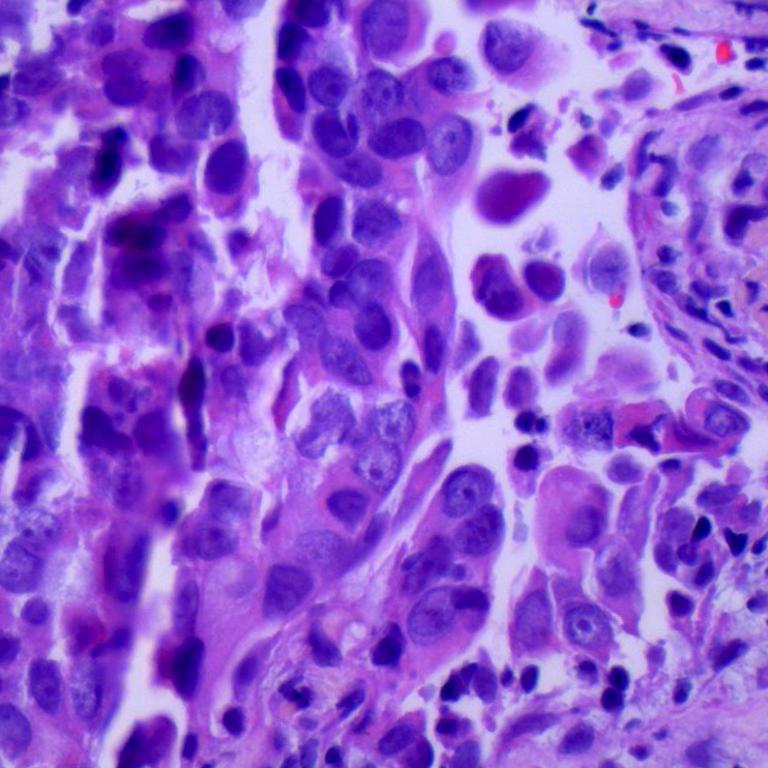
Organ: lung
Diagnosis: adenocarcinomas